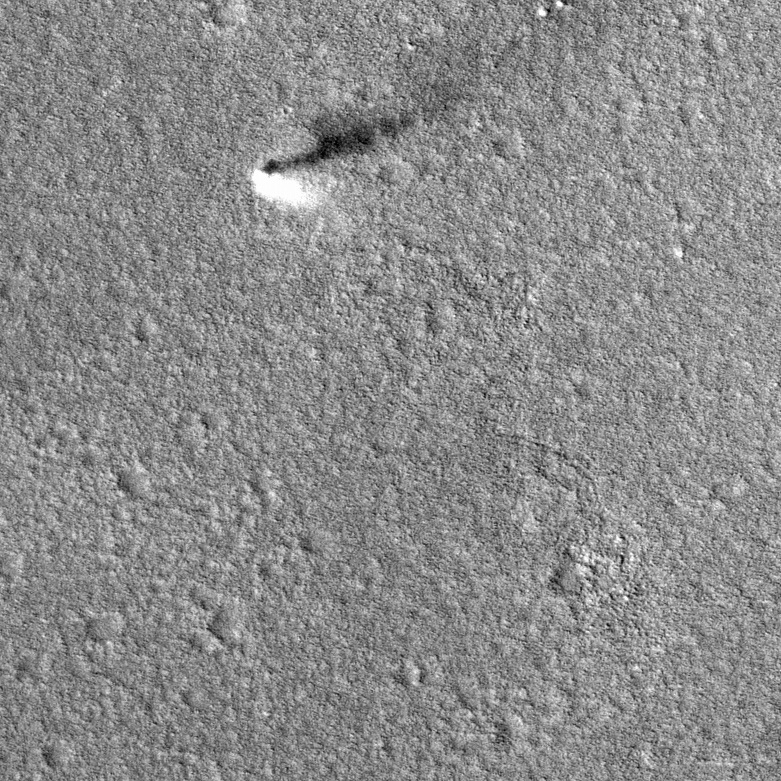
Label: dustdevil